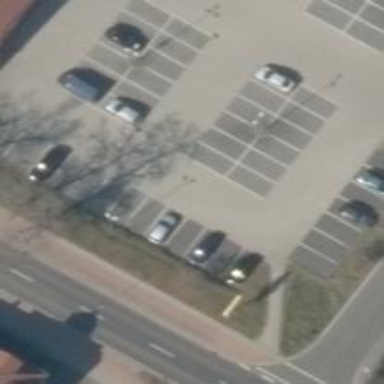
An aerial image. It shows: Road serving as parking aisle.